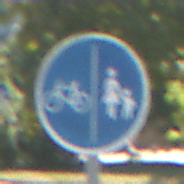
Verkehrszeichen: GetrennterRadUndGehwegRadwegLinks
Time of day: Midday
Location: Outdoor (Urban)
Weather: Clear
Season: NotSpecified
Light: Natural